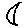
Label: moon